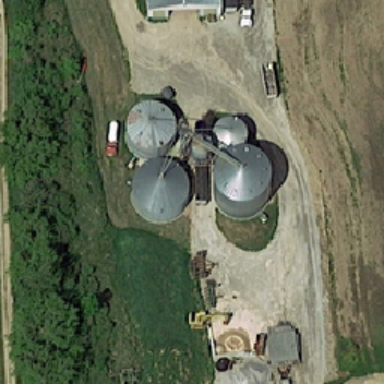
On the left side of the picture is a large area of forest .